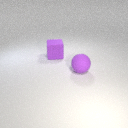
large purple rubber cube to the left of large purple rubber sphere